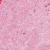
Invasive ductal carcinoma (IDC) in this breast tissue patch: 0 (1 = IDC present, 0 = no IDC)